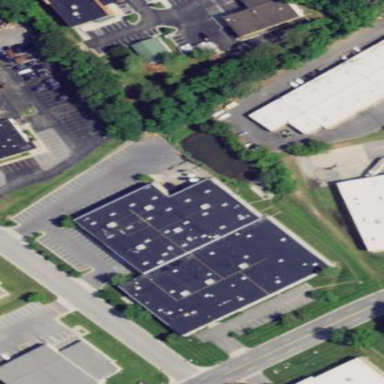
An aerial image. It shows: Commercial building.